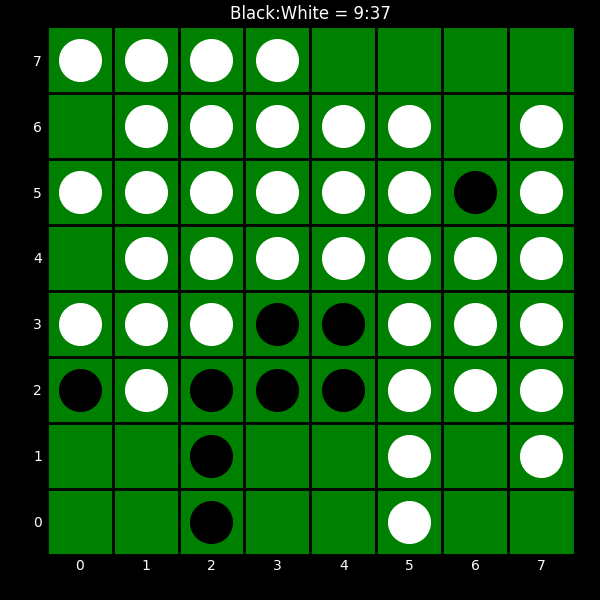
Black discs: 9
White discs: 37